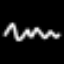
Label: squiggle